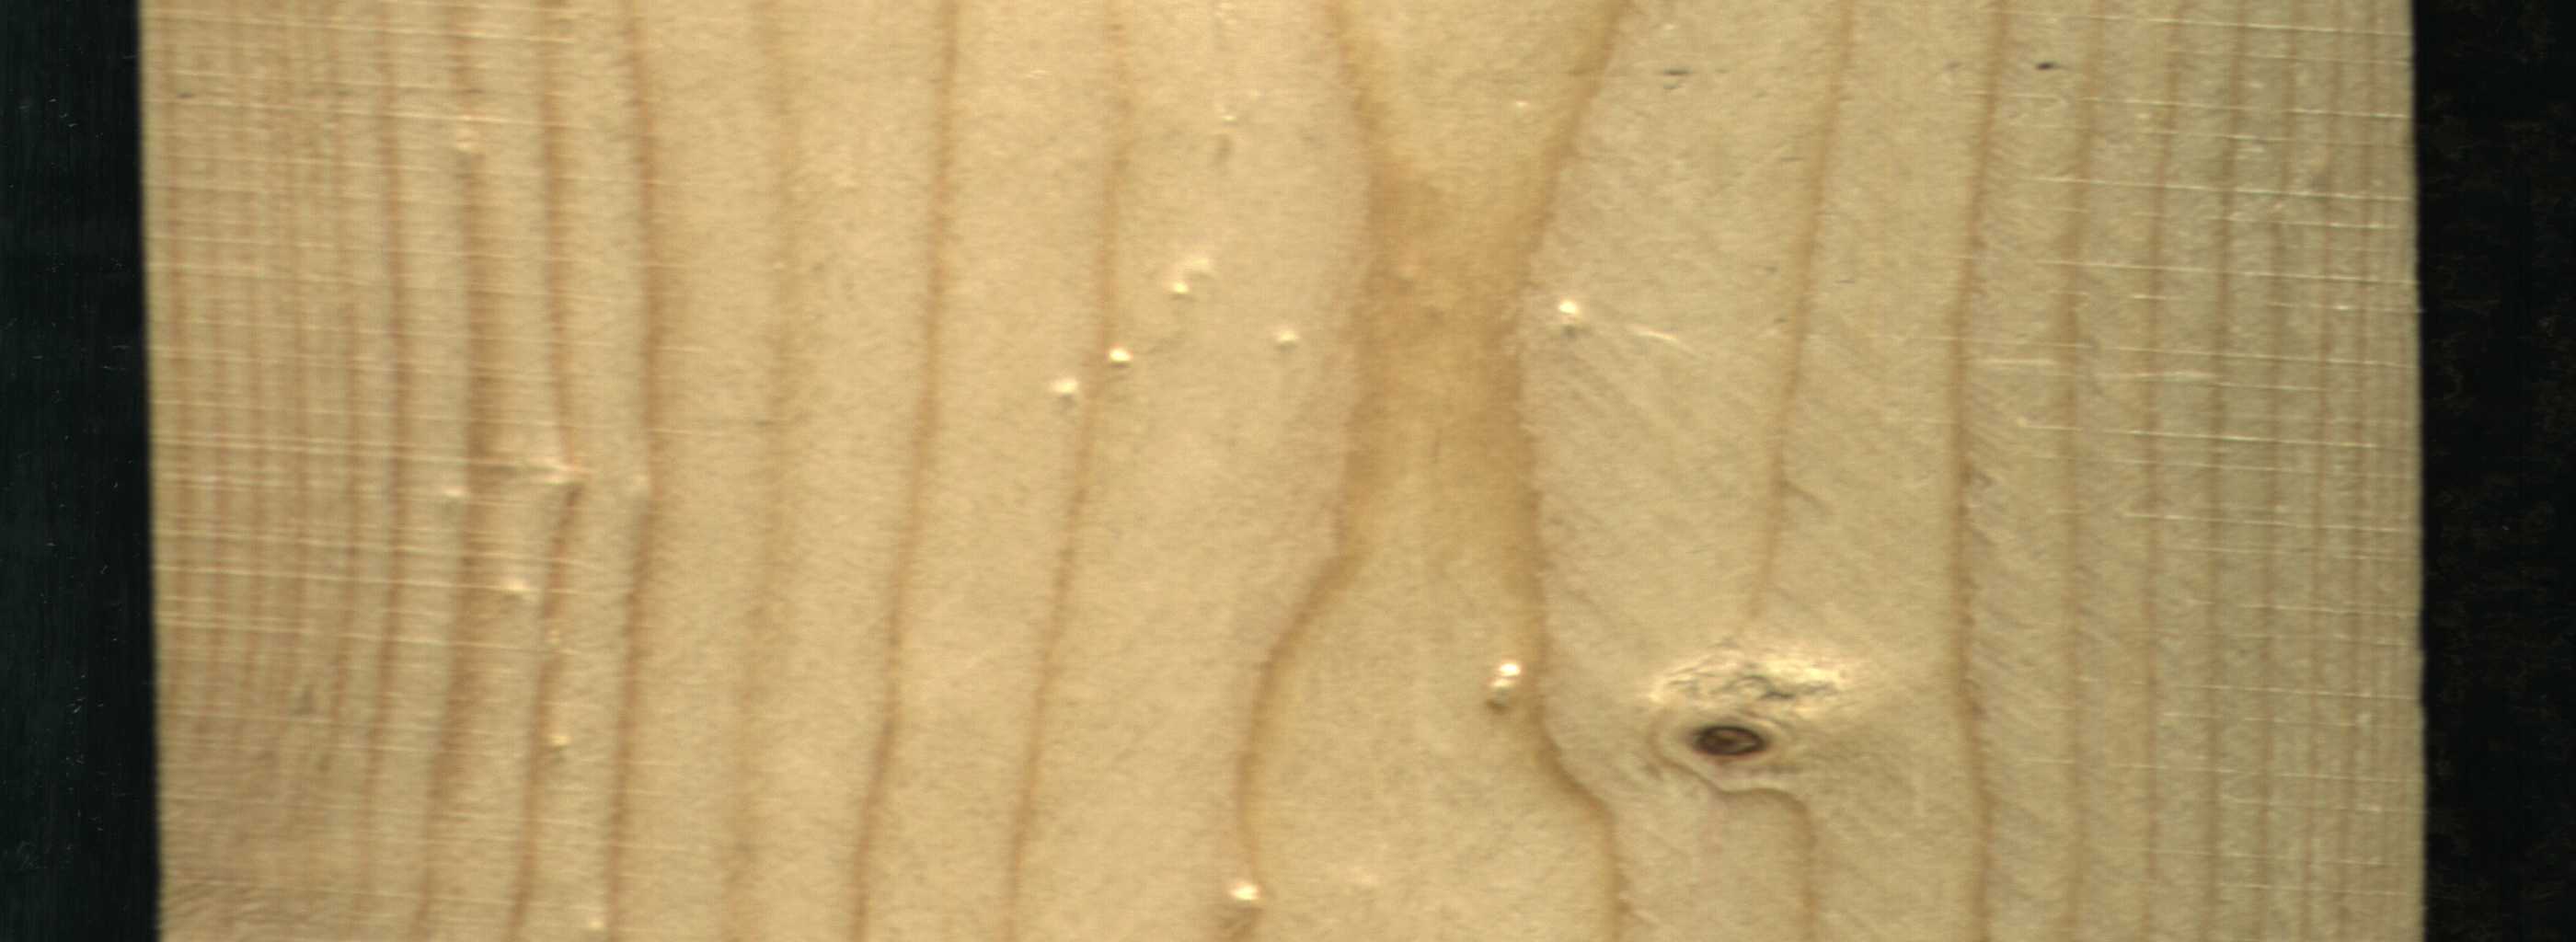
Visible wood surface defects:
Dead_Knot